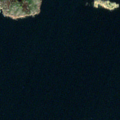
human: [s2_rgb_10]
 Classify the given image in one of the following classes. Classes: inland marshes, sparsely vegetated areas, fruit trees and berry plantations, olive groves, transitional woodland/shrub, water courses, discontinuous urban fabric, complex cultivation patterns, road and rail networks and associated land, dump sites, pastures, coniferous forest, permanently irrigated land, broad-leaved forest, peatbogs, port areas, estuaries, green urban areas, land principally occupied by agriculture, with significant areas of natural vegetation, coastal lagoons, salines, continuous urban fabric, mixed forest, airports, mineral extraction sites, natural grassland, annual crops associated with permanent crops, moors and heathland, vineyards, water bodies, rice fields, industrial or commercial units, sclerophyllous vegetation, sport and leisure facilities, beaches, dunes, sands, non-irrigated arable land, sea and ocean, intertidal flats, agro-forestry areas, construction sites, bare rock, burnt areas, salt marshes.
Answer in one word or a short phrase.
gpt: bare rock, sea and ocean